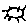
Label: sun